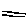
Label: line